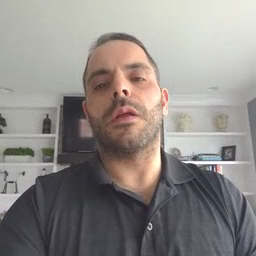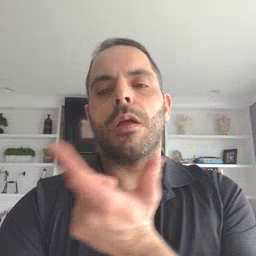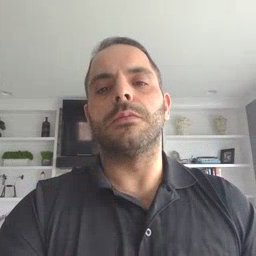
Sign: all